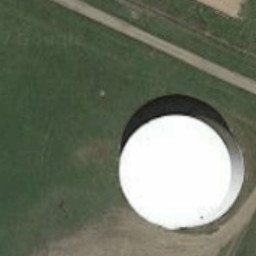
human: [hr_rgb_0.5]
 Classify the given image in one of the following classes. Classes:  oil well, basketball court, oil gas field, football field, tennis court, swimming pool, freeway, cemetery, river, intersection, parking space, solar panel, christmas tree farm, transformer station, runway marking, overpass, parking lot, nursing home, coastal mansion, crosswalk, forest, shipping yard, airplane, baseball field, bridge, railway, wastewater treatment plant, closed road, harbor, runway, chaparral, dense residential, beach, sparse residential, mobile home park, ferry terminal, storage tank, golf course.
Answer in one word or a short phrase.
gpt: storage tank